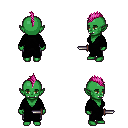
a pixel art fantasy rpg character, female body template, orc, green skin, black robe, metal pants, pink mohawk hairstyle, dagger, four views (front, back, left, right), 2x2 character sprite sheet, small pixel art, hard edges, no anti-aliasing